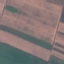
Land use / land cover class: AnnualCrop